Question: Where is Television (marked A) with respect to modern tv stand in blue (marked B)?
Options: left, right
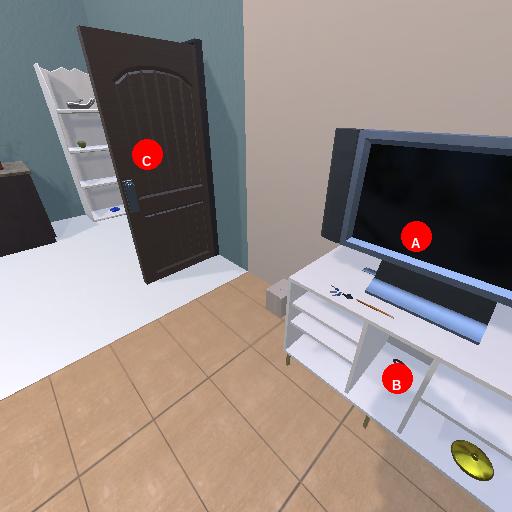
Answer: left